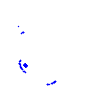
Particle: kaon